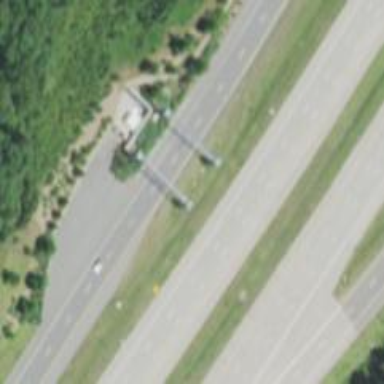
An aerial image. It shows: Toll gantry on the road.